Brain MRI, t1w sequence, axial 2D slice.
Patient: age 35, sex F, weight 78 kg, height 1.78 m
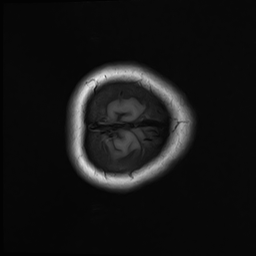